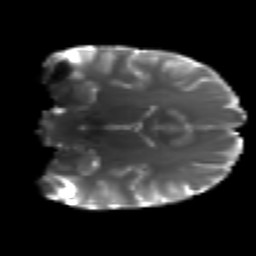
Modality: T2w
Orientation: coronal
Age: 27
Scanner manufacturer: siemens
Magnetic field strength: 3 T
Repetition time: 4.52 s
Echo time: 0.084 s